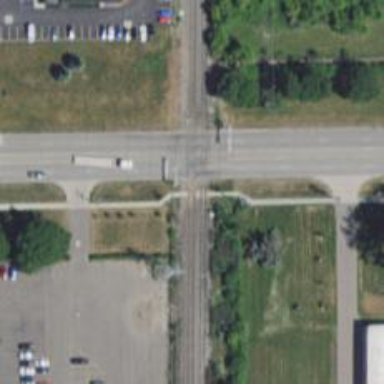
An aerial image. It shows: Railway crossing.